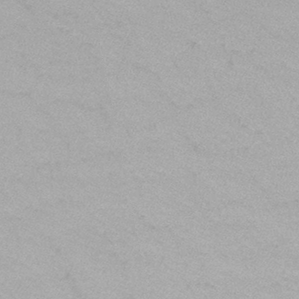
Label: frost